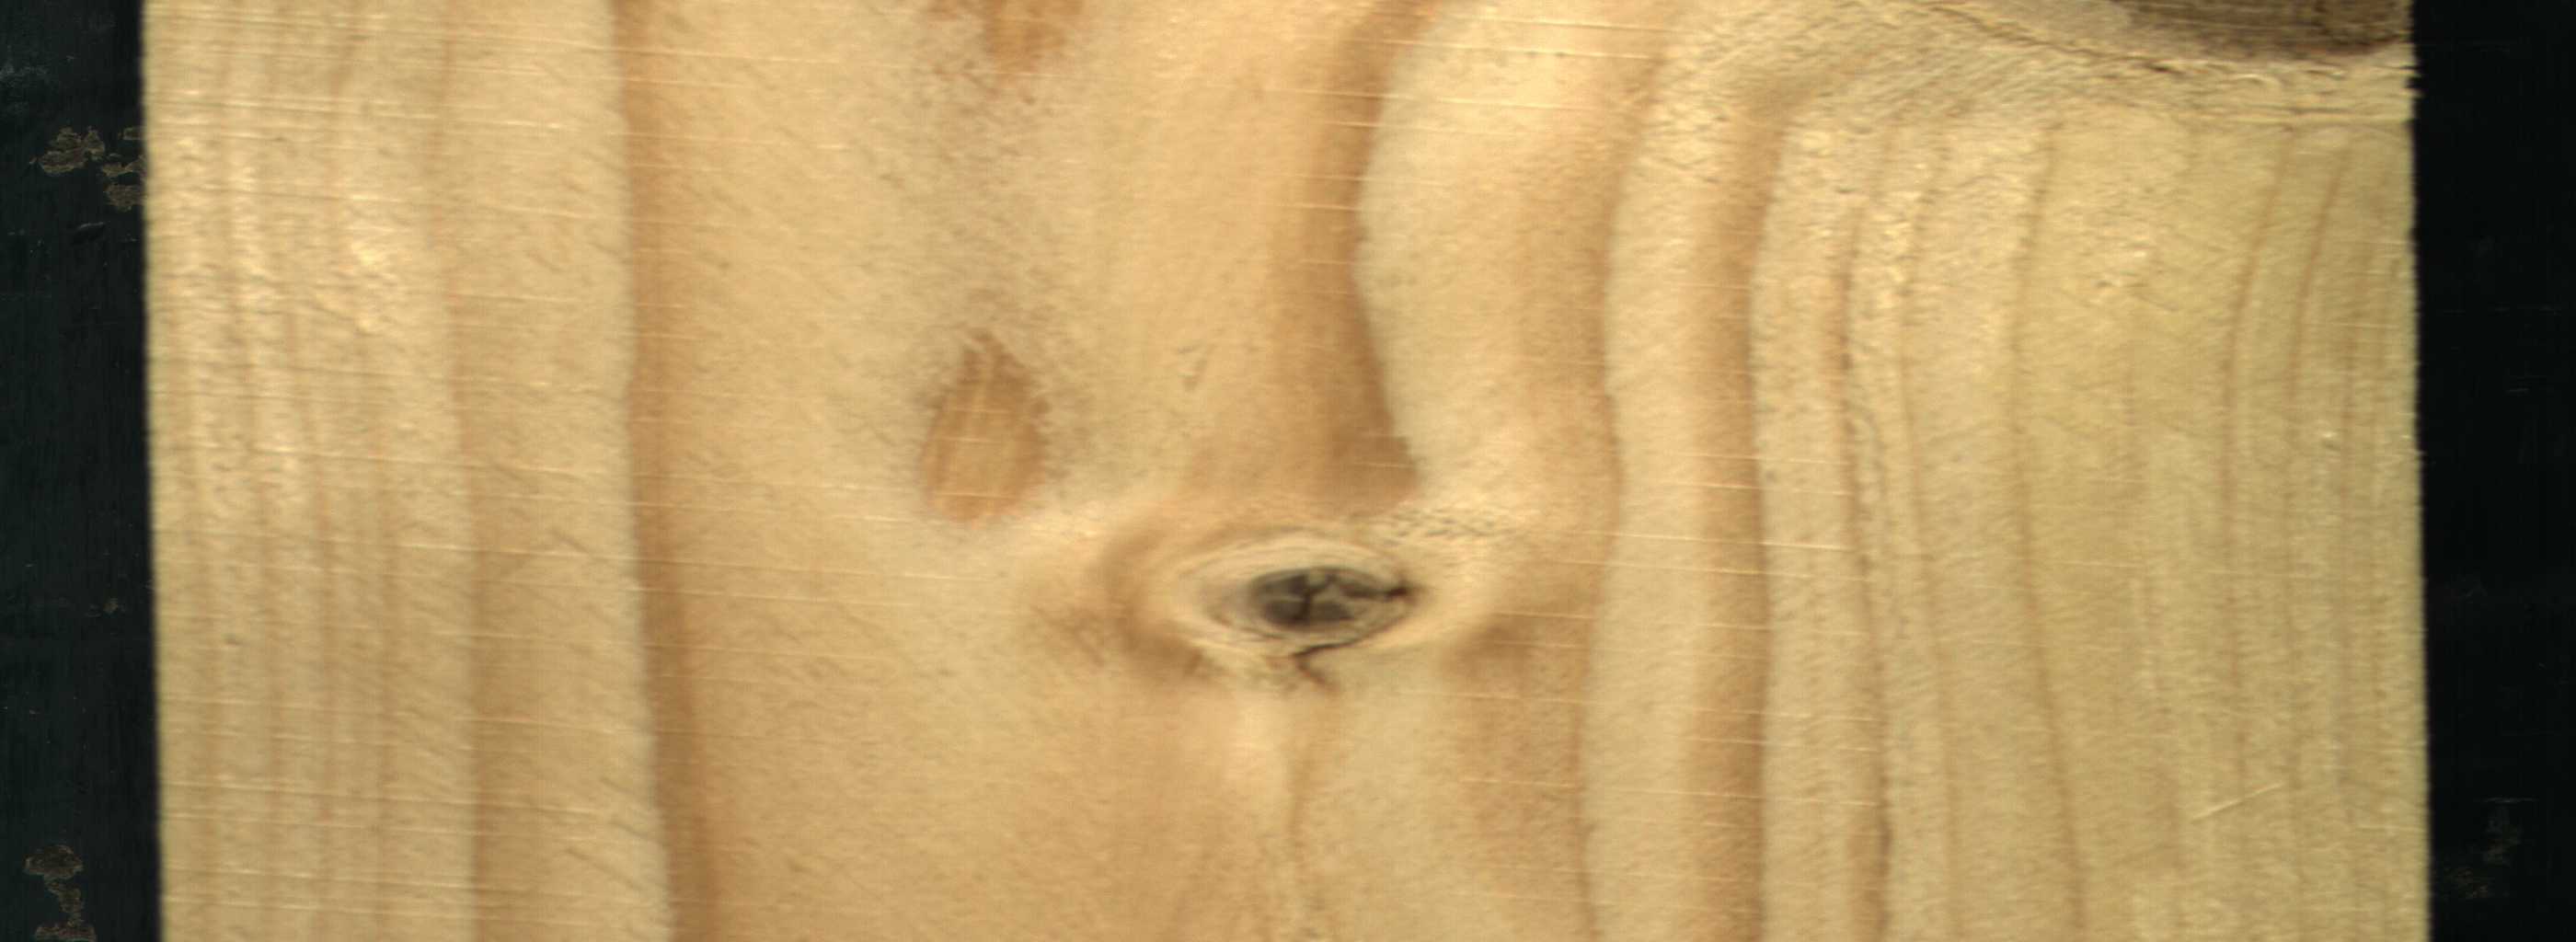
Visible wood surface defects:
Live_Knot
Live_Knot